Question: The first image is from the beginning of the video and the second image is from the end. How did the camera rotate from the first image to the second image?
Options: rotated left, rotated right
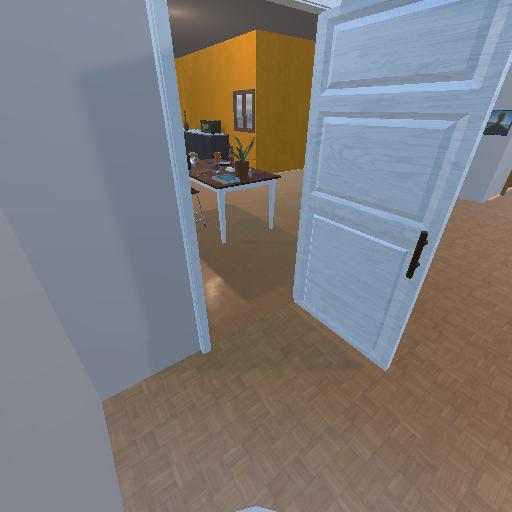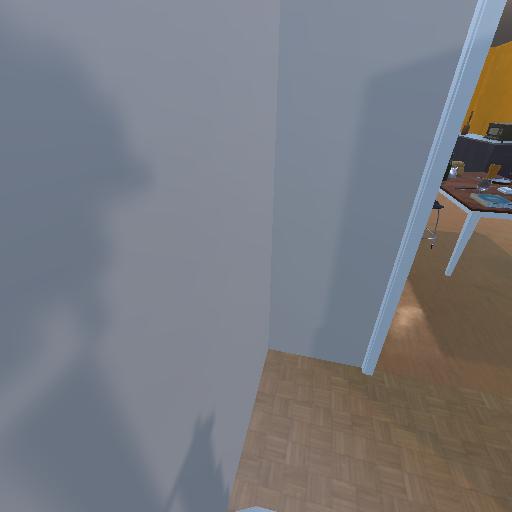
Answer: rotated left